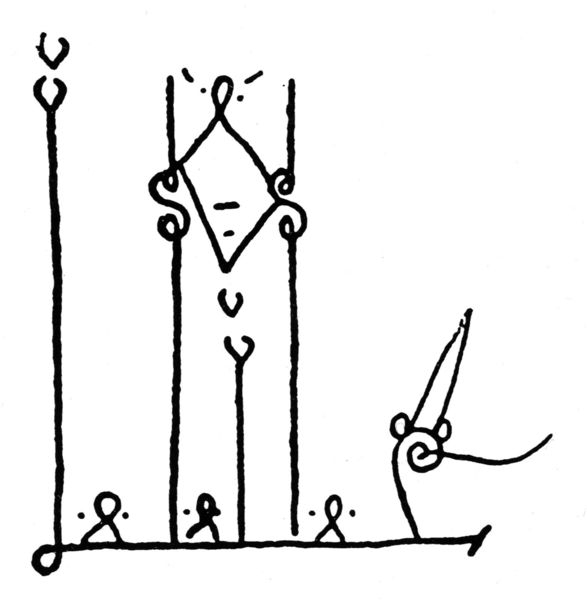
Titel: Tumbo A
Institution: Santiago de Compostela, Archivo de la Catedral
Schlagwörter: himmel, mann, weiß, licht, schwarz, skizze, säulen, zeichen, zeichnung, tier, tiere, zaun, muster, ornament, schleife, messer, gatter, gitter, figur, musik, person, schleifen, krone, schrift, papier, bogen, abstrakt, grafik, linien, detail, verzierung, langweilig, striche, bögen, punkte, penis, kreuz, orient, linie, linear, schwarz-weiss, grafisch, strich, stelzen, kunst, tinte, schnörkel, horizontal, schnecke, spirale, klee, strichzeichnung, kringel, vertikal, mist, klammer, notenschlüssel, schrott, metallzaun, s, ganz bestimmt kunst, asdruck, eindimesional, geheimzeichen